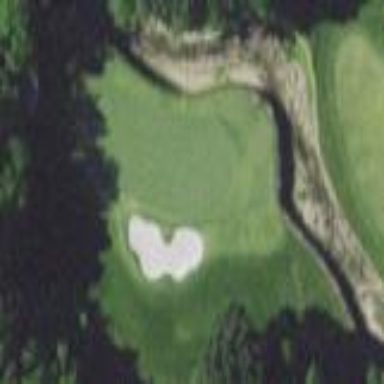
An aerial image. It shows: Rough grassy area used for golf.